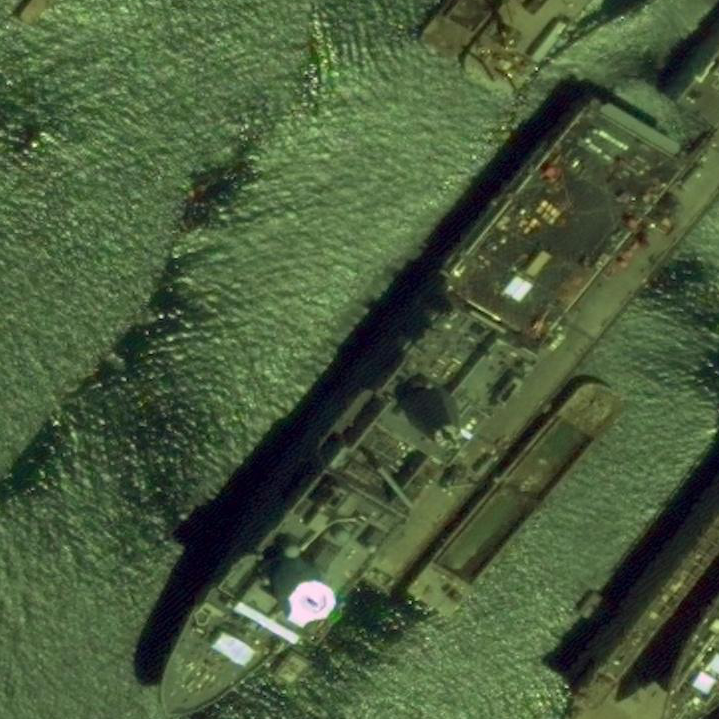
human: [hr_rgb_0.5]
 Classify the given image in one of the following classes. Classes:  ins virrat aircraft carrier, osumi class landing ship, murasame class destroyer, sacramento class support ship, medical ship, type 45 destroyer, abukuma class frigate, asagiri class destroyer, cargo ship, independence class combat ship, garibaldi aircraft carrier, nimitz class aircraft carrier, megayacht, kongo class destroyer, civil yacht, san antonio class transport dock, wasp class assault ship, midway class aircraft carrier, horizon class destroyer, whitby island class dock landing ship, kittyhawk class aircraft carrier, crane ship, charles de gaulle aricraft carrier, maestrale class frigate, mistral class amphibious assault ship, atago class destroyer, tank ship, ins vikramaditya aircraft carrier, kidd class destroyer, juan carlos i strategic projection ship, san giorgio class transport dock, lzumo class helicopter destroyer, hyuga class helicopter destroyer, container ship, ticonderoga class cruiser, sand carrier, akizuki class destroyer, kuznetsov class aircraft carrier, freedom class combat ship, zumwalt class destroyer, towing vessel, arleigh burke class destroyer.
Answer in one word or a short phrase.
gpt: San Antonio class transport dock